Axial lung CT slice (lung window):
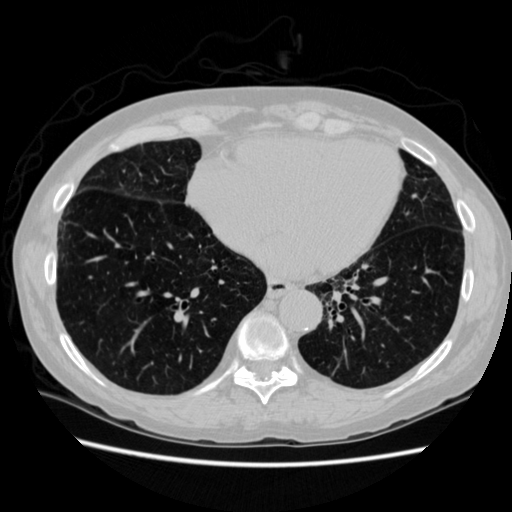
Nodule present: no